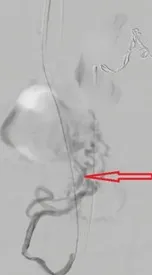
Angiography before.
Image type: radiology (ct)